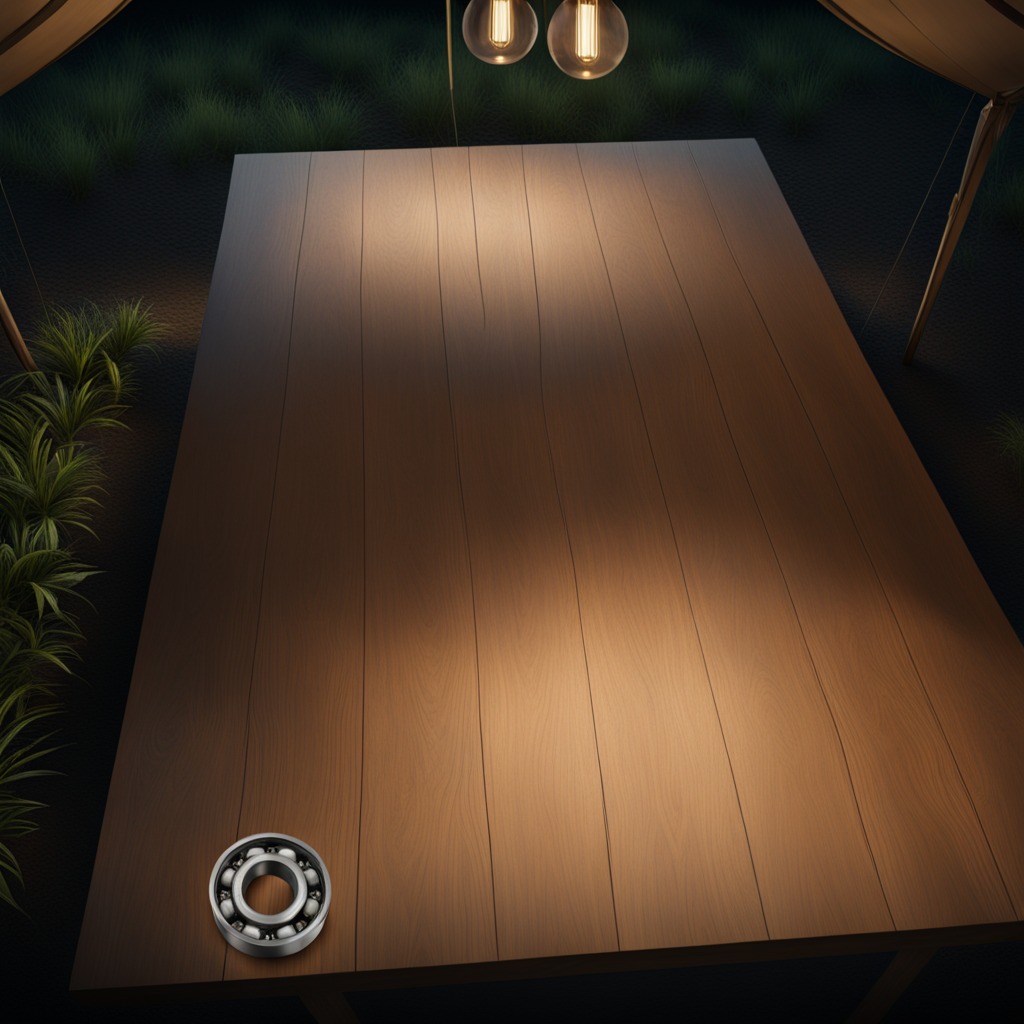
A metal ball bearing is lying on the wooden table.